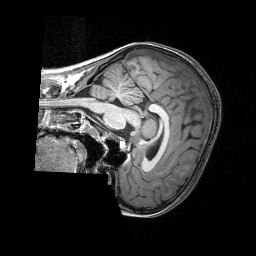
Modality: T1w
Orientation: sagittal
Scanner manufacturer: siemens
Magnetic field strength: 3 T
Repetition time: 2 s
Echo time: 0.00292 s